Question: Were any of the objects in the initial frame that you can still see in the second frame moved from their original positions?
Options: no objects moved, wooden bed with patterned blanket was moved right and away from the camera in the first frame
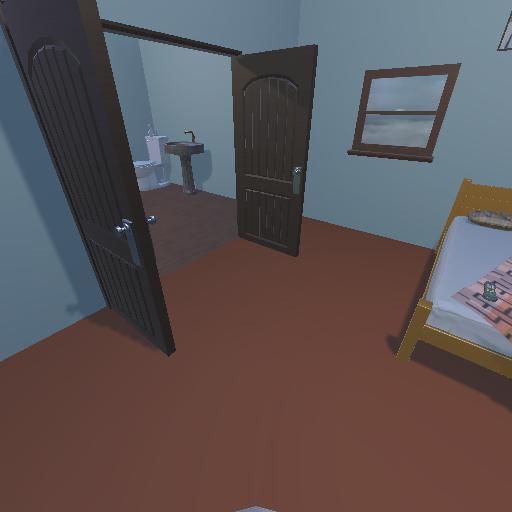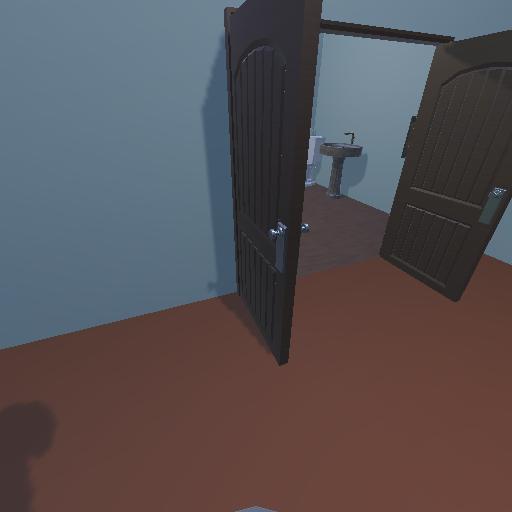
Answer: no objects moved